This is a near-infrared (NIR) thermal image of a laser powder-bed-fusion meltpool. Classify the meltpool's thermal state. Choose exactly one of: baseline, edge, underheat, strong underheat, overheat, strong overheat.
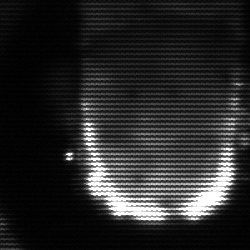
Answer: baseline